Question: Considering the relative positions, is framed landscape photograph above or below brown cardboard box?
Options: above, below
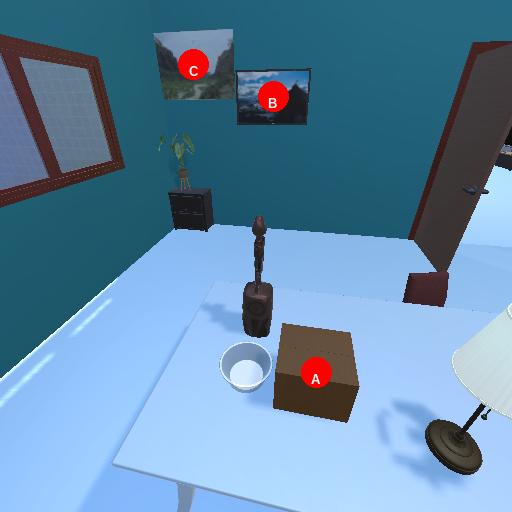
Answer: above